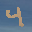
Label: 4